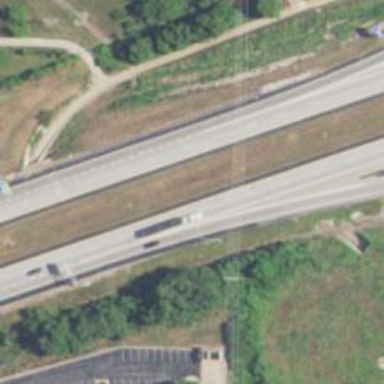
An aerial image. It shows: Motorway junction.